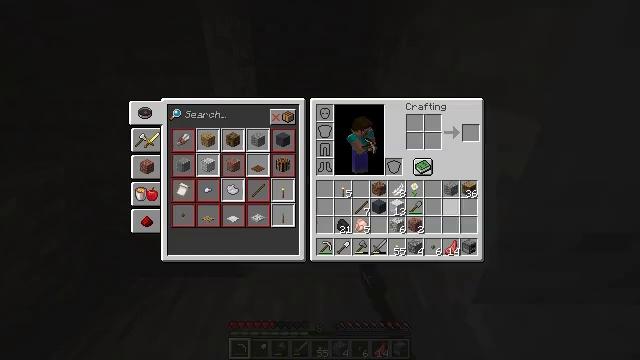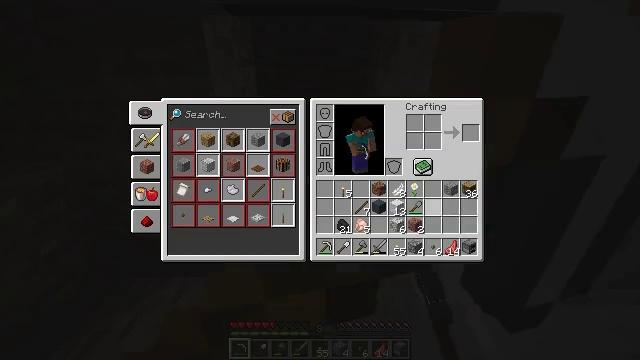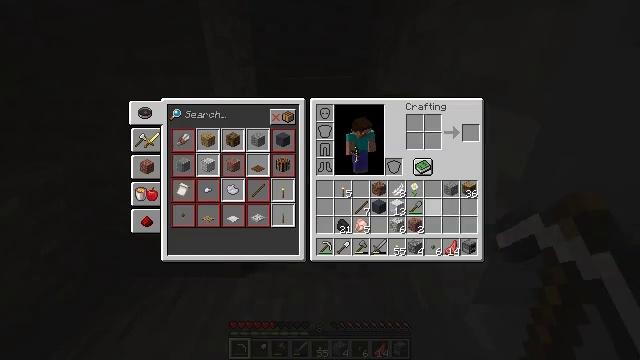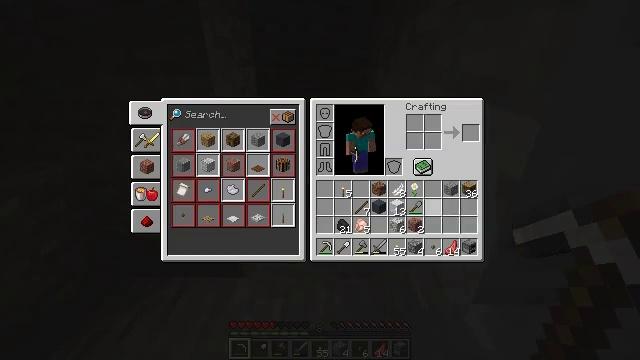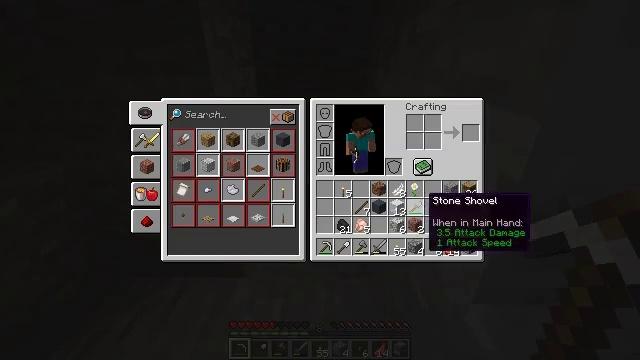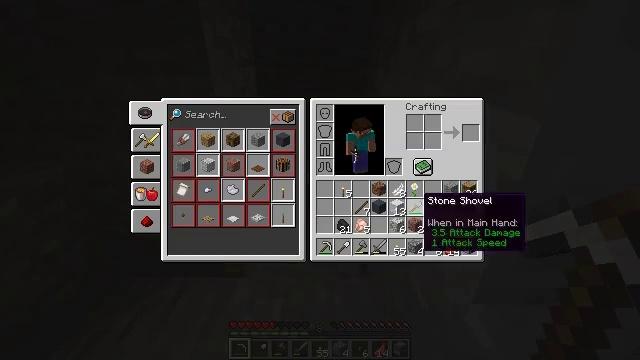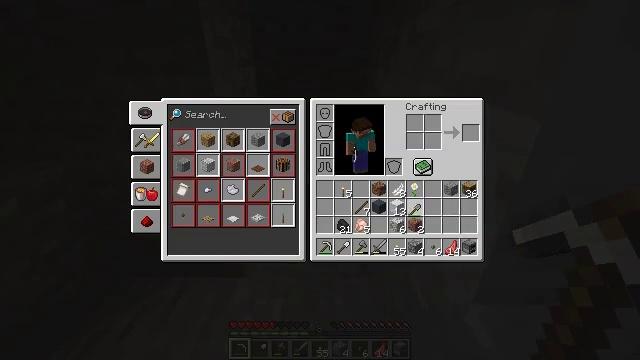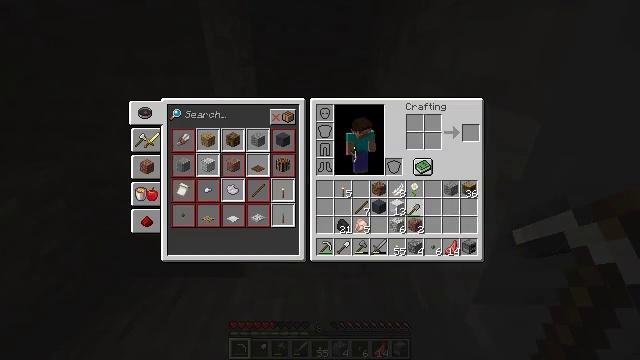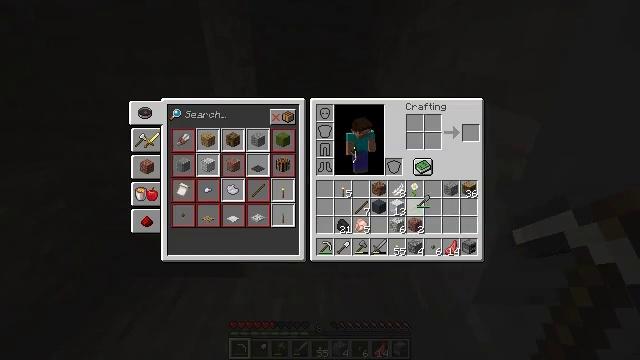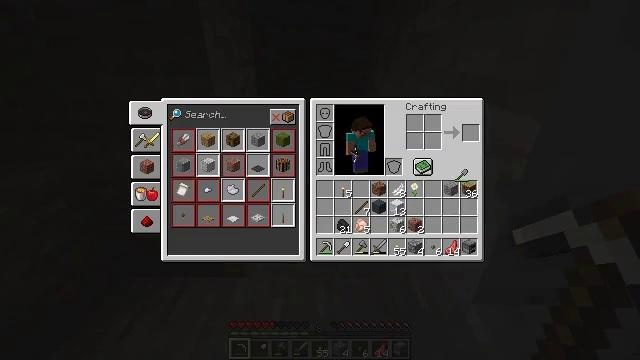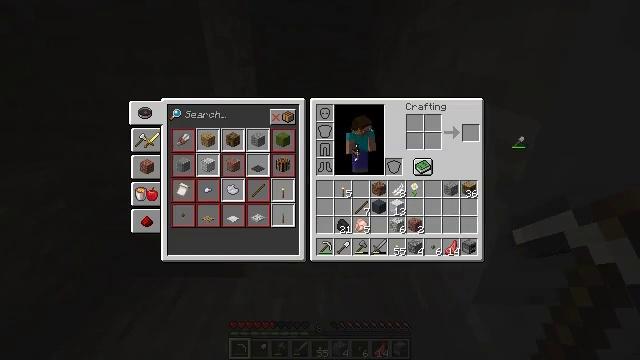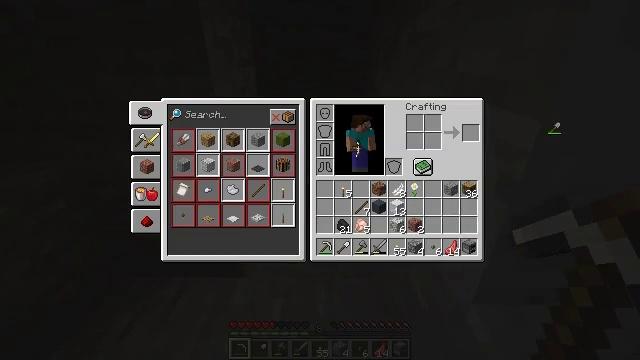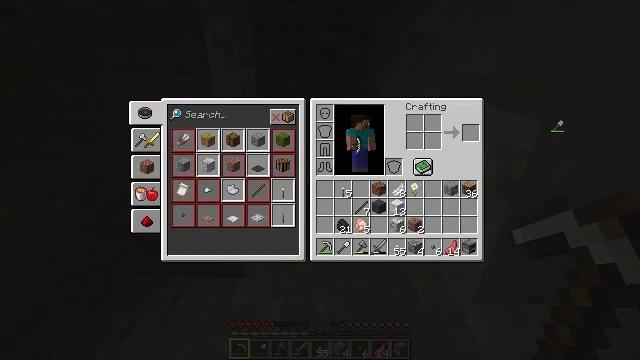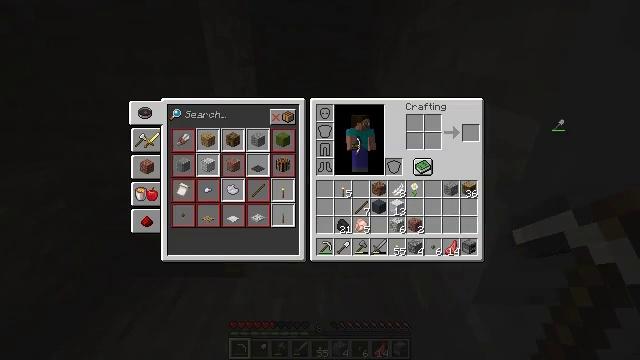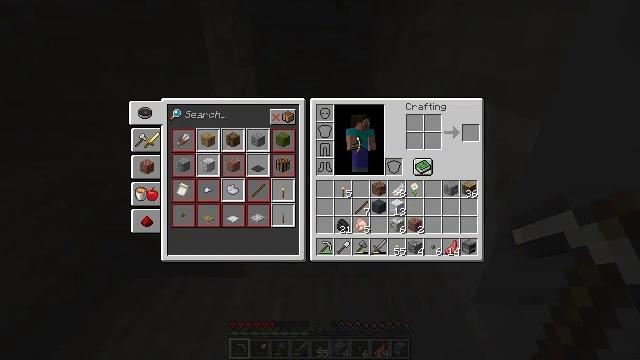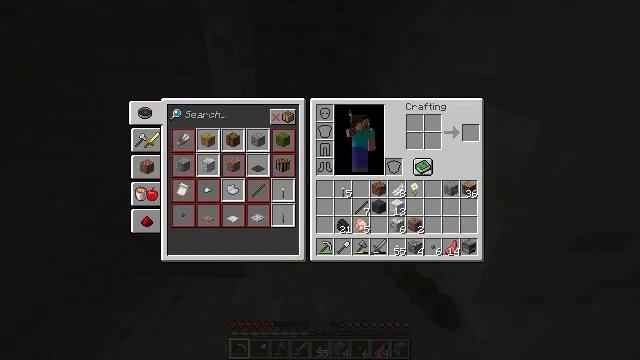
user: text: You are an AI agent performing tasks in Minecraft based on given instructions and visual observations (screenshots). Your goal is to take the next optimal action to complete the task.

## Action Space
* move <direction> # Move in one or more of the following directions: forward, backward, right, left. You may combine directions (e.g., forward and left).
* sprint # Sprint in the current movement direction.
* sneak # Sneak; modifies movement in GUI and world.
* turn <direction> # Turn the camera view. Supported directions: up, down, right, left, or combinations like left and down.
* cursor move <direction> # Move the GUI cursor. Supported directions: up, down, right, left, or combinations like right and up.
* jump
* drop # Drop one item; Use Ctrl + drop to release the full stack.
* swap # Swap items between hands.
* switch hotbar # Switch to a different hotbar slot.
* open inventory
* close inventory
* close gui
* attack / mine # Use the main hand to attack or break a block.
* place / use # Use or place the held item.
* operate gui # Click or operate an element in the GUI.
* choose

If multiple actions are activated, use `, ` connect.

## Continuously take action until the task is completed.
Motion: motion action
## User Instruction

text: Remove a stone shovel from the inventory.
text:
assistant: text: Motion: cursor move left, open gui
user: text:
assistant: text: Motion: no_op
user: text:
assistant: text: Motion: no_op
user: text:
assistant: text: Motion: no_op
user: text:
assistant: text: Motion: no_op
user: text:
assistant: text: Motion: operate gui
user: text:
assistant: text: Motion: operate gui
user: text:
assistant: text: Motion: cursor move right and up, operate gui
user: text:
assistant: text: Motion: cursor move right and up
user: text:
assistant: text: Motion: cursor move right and up
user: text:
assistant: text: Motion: cursor move right and up, operate gui
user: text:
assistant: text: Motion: operate gui
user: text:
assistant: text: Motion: operate gui
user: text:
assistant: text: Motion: cursor move left
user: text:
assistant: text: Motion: cursor move left and down
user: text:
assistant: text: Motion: cursor move left and down
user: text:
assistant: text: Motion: cursor move left and down
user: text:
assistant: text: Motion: no_op
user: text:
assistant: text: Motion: no_op